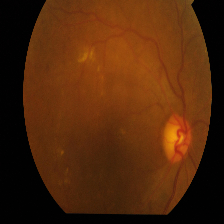
Diabetic retinopathy grade: Proliferative DR